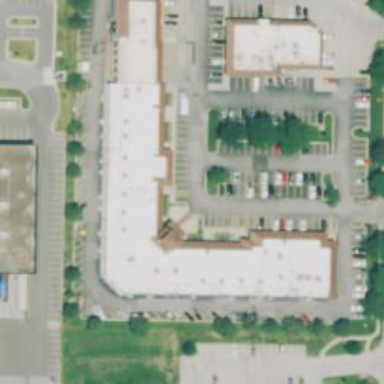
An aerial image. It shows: Retail area.